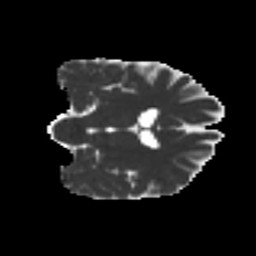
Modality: MD
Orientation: coronal
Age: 25
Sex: female
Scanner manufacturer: ge
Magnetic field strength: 3 T
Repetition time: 7.8 s
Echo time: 0.0607 s